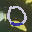
Label: 0